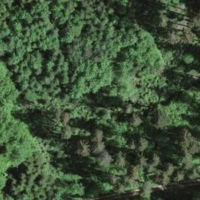
EUNIS habitat code: 44
Species observed at this site:
Dryocopus martius
Fringilla coelebs